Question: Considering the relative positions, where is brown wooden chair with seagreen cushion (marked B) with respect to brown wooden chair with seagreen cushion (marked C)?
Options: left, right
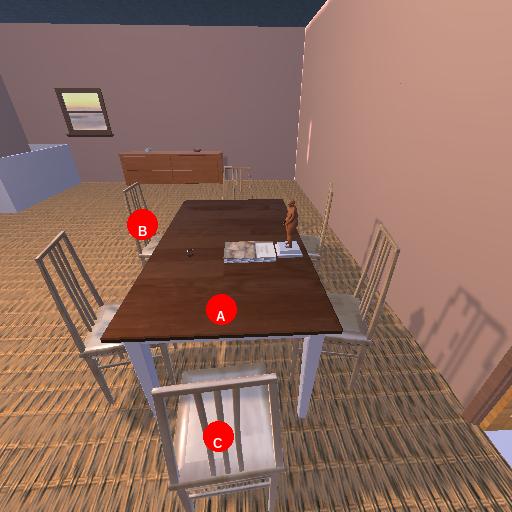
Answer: left